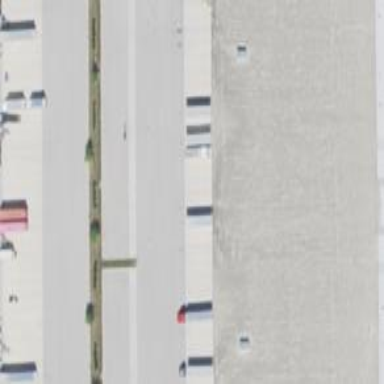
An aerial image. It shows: Warehouse.